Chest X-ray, PA view. Patient: 42 years old, sex M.
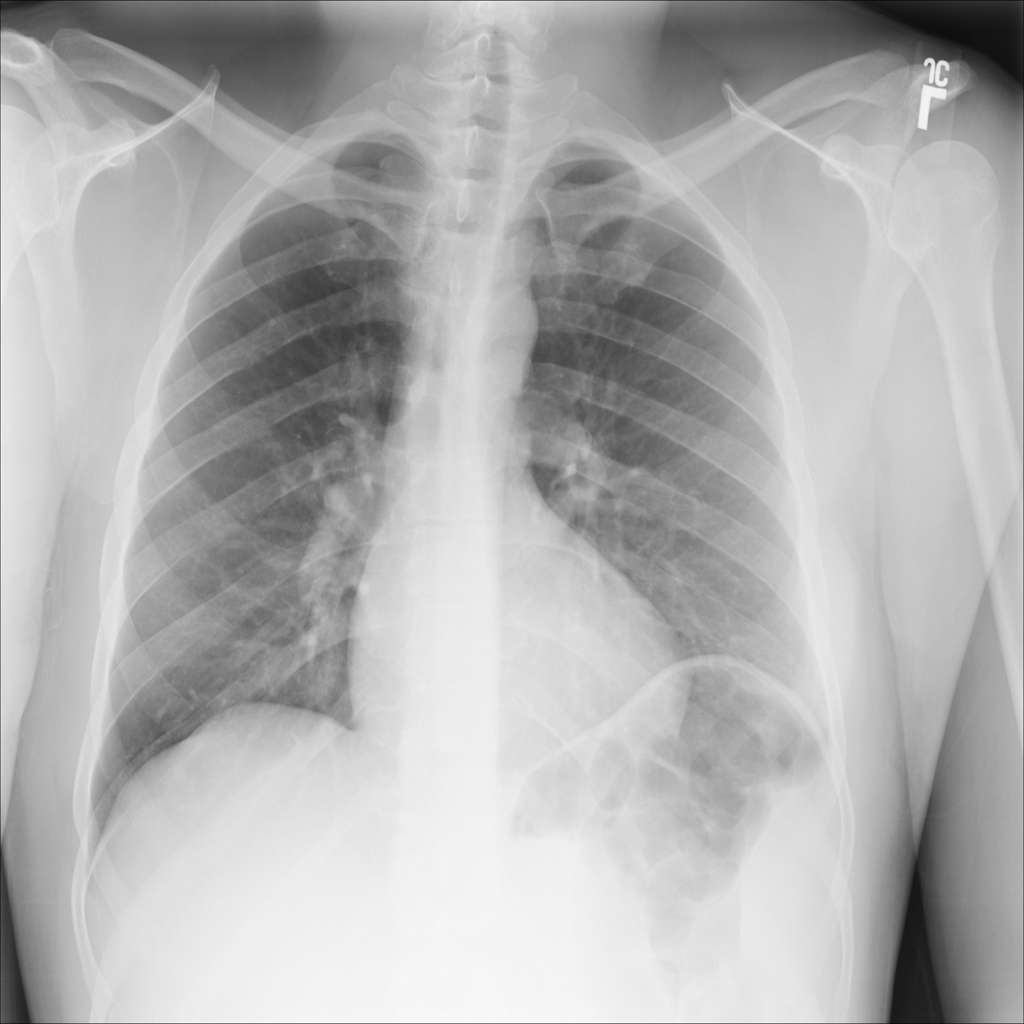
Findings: No Finding